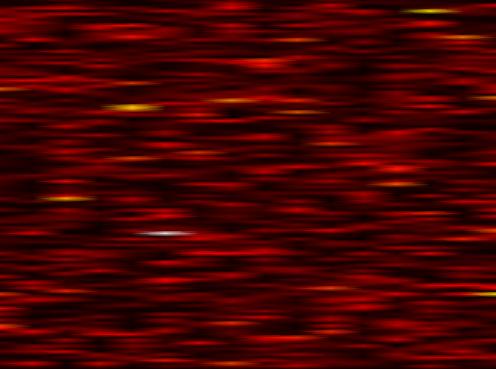
Label: OFDM